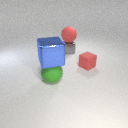
large green rubber sphere in front of small gray metal cube